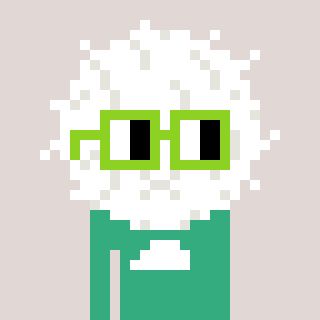
a pixel art character with square light green glasses, a cottonball-shaped head and a teal-colored body on a warm background